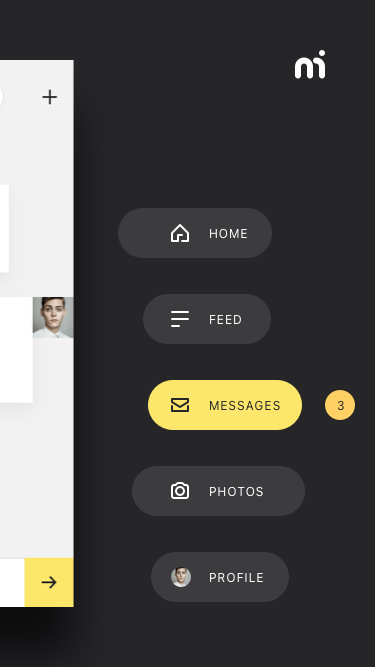
Text in this UI design:
3
messages
feed
home
photos
profile